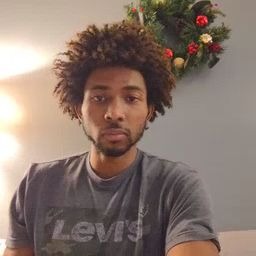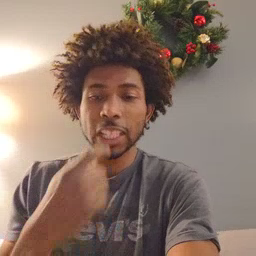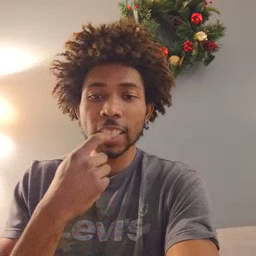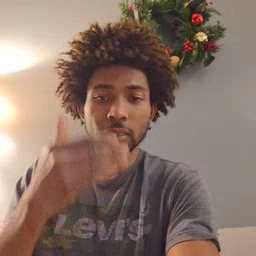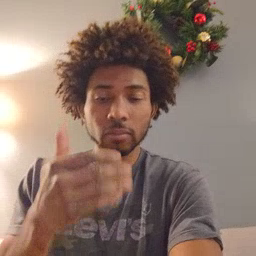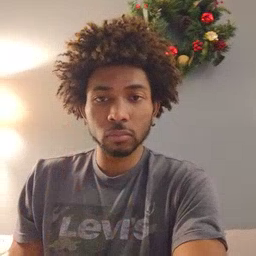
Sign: glasswindow